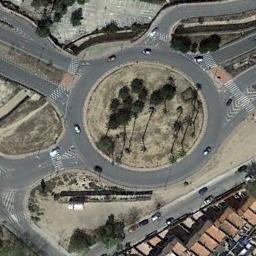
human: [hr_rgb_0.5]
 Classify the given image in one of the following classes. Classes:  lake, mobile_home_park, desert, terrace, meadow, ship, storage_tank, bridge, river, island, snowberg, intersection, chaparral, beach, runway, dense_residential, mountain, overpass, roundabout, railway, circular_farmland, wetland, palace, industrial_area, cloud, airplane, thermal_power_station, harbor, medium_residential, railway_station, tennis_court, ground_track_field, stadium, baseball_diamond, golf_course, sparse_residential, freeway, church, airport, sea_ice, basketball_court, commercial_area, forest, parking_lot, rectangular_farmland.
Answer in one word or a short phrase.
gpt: roundabout